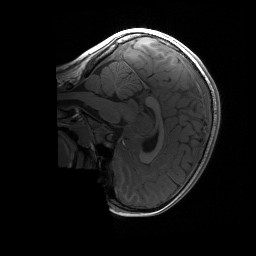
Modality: T1w
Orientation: sagittal
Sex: female
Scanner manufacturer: siemens
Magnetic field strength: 3 T
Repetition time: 1.9 s
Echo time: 0.00243 s